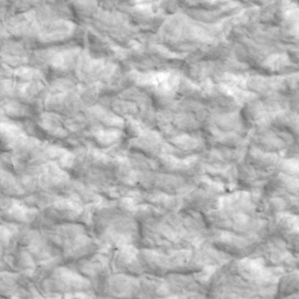
Label: non_frost